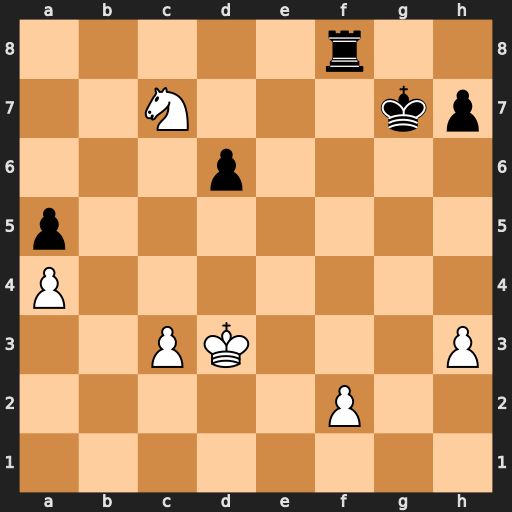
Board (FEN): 5r2/2N3kp/3p4/p7/P7/2PK3P/5P2/8
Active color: w
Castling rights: -
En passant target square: -
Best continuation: Ne6+ Kg8 Nxf8